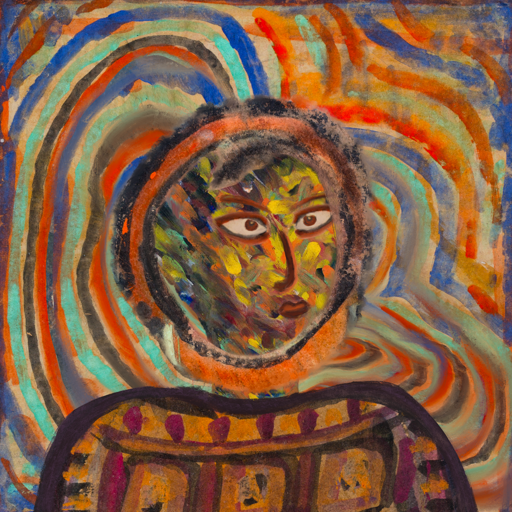
Background: Sisters, Head And Neck Side: An_Impression, Face Side: Roy_Bahadur, Bust: Doll, Hair Side: Childish, Head Accessory: Blank, Second Necklace: Blank, Necklace: Blank, Baby: Blank